Interaction volume radius: 5 \u00c5
Interaction volume height: 20 \u00c5
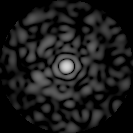
Disorder parameter: 0.811